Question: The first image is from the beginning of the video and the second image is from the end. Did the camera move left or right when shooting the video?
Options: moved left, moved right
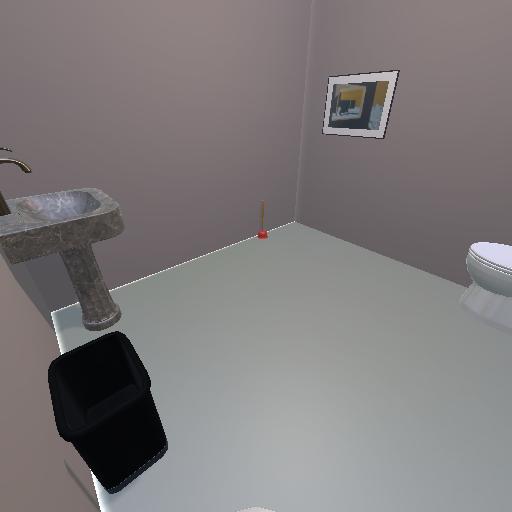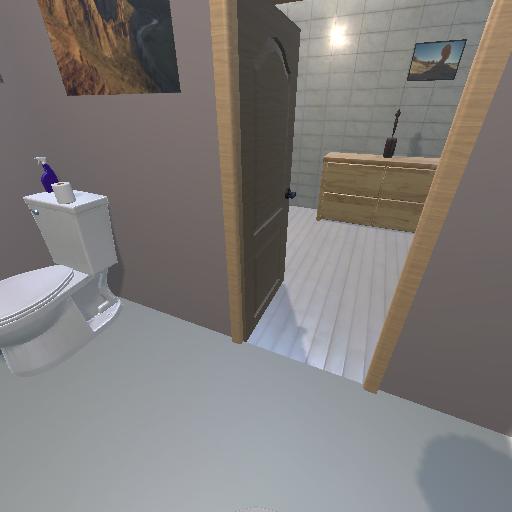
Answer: moved left